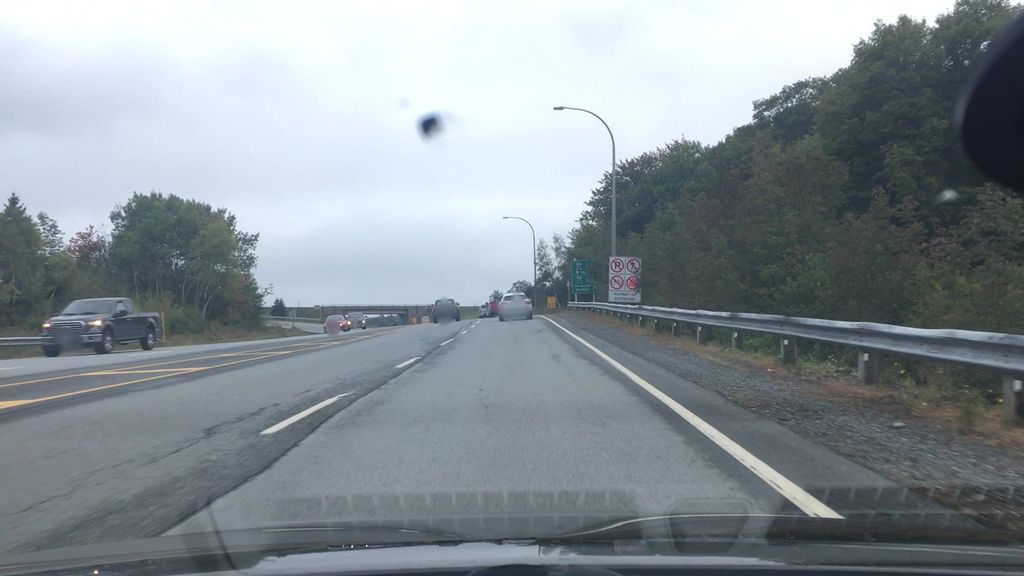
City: halifax